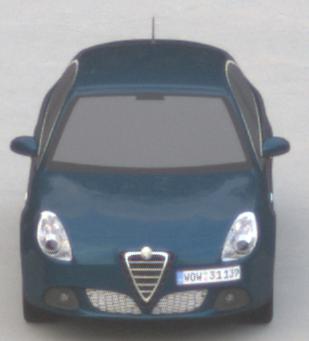
Make: Alfa Romeo
Model: Giulietta 1.4 TB 16V
Detailed model: Giulietta (940)
Model produced from: 2010/05
Model produced until: 2013/03
Doors: 5
Color: blue
Road condition: dry road
Daytime: sunrise or sunset
Contrast: low contrast